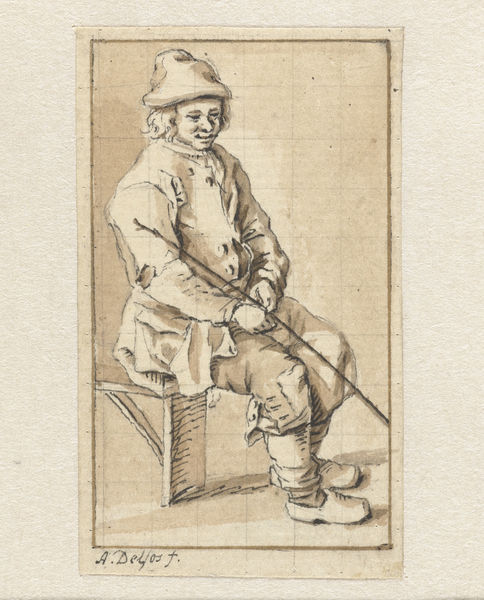
Titel: Zittende man
Künstler: Abraham Delfos
Standort: Amsterdam
Institution: Rijksmuseum
Schlagwörter: hands, hat, stool, bench, hair, seated, sit, sitting, brown, man, peasant, boy, drawing, shadow, coat, buttons, sketch, boots, jacket, smile, youth, smiling, watercolor, signature, pants, shoe, shoes, legs, grid, stick, hold, poor, pole, rectangular, clogs, wooden shoes, knickers, ht, worn, ragged, tree branch, ink drawing, clog, fishing pole, clobs, patched, beglar, berglar, delfios